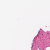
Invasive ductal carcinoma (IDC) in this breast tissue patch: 0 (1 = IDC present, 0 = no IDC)